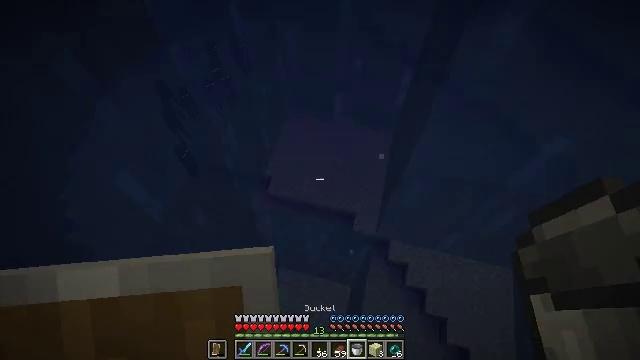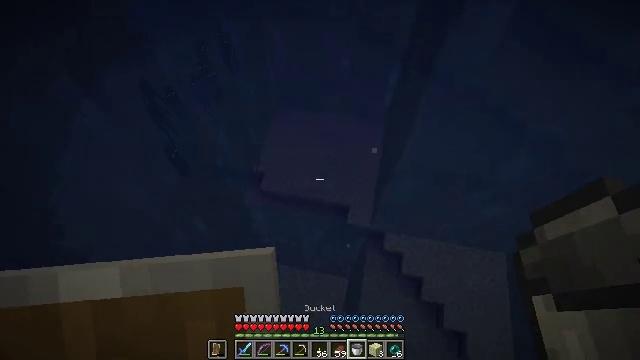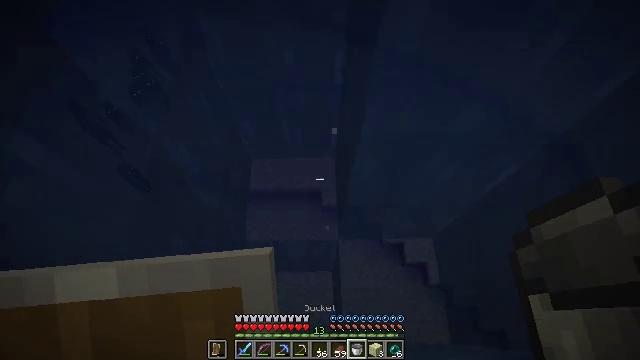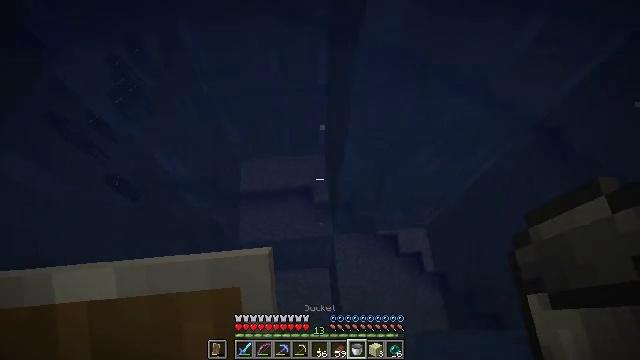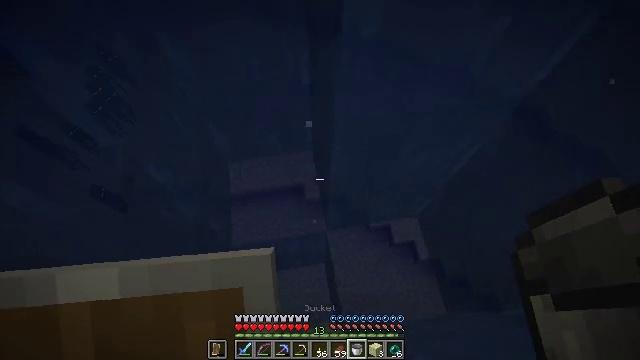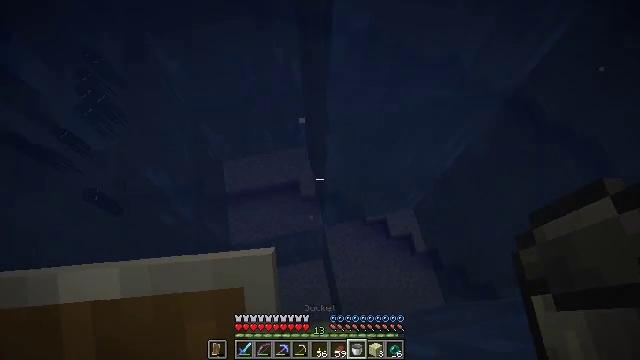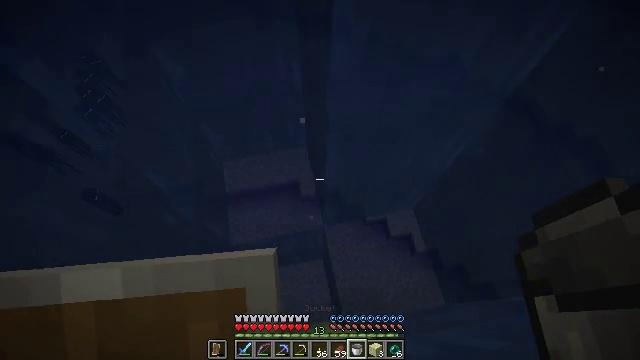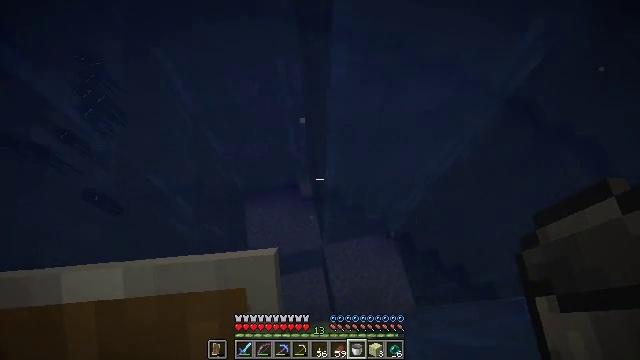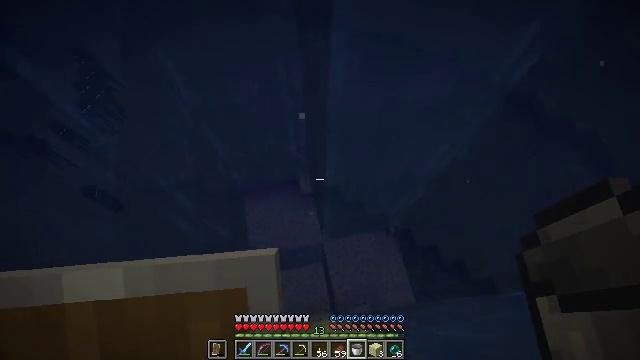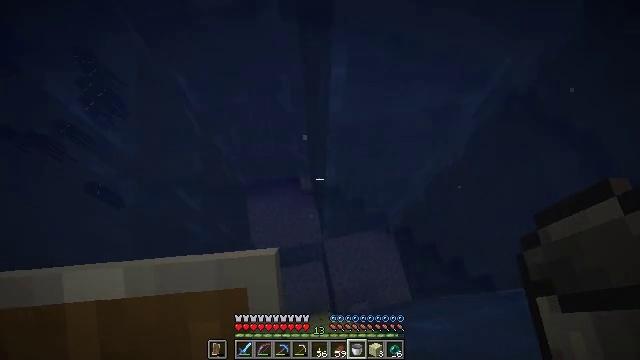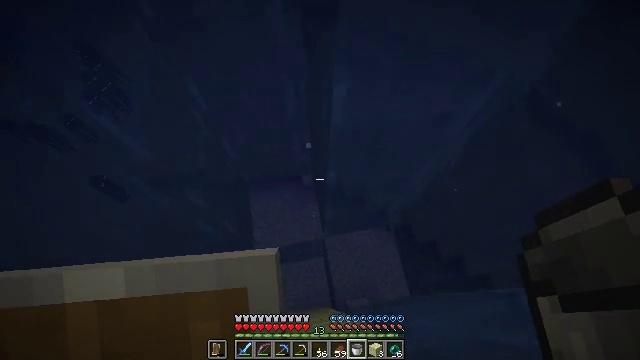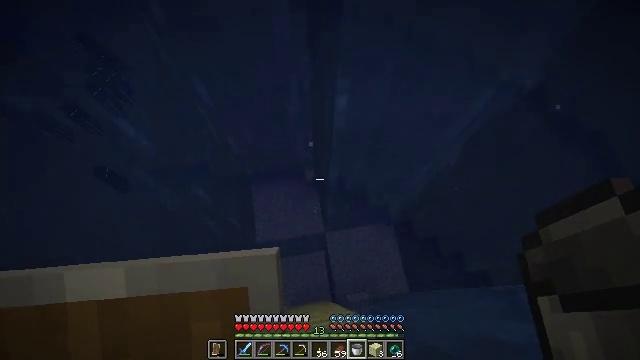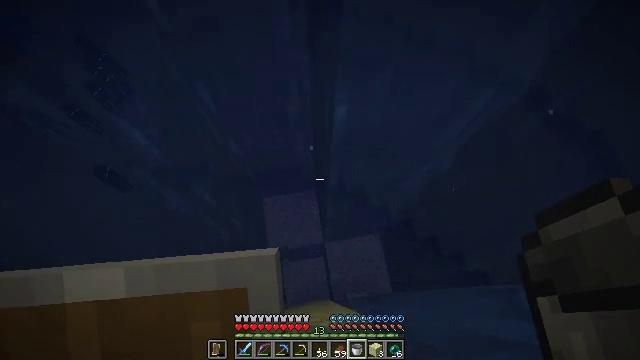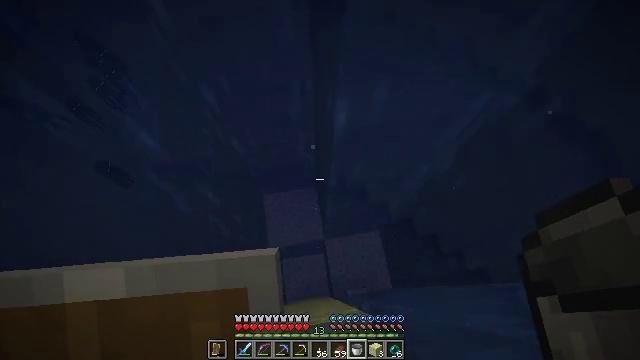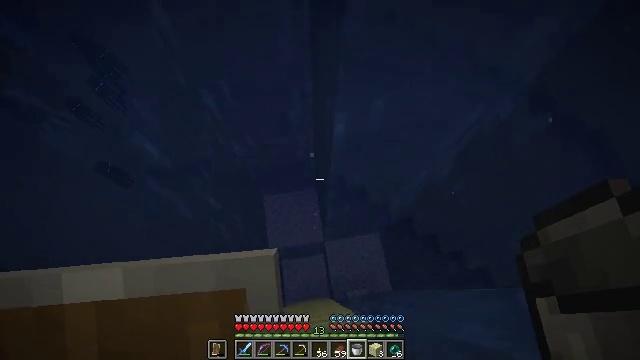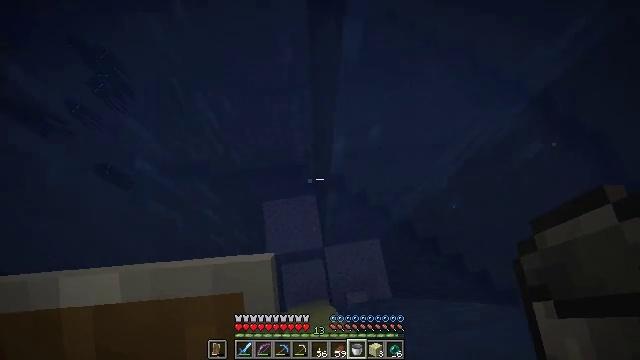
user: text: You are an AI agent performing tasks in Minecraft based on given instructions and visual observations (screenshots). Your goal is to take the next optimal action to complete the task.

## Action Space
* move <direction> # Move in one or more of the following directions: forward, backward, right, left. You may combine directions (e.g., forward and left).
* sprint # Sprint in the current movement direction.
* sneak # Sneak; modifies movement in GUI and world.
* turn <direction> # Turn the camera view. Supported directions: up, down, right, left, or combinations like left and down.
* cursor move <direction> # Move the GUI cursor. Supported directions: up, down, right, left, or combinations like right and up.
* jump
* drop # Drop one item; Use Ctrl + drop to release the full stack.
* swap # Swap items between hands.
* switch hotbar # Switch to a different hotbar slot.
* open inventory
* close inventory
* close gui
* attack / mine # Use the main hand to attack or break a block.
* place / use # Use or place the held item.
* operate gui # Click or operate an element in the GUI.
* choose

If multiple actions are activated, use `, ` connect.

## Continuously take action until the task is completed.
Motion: motion action
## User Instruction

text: Gather end stone from the End.
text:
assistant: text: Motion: sneak, turn right and down
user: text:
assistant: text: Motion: sneak, turn right and down
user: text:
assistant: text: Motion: sneak, turn right
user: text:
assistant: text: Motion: sneak, turn right
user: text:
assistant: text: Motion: sneak, turn right
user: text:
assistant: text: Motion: sneak
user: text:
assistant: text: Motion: sneak
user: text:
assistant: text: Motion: no_op
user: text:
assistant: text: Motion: no_op
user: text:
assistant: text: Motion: no_op
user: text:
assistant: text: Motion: turn left and down
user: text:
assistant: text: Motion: no_op
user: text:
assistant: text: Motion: no_op
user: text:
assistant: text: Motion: move forward
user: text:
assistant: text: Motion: move forward
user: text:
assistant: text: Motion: no_op
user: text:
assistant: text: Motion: no_op
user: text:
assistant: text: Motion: no_op
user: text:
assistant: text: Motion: no_op
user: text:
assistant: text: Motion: sneak
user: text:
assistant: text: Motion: sneak, turn left and down
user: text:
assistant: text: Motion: sneak, turn left and down
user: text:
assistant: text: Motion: sneak, turn left and down
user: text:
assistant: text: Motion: sneak, turn left and down
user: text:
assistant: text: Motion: sneak, turn left and down
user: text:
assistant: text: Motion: sneak, turn left
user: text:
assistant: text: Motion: sneak
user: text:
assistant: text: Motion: move forward, sneak
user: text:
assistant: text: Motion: move forward
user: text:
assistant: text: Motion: move forward